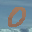
Label: 0